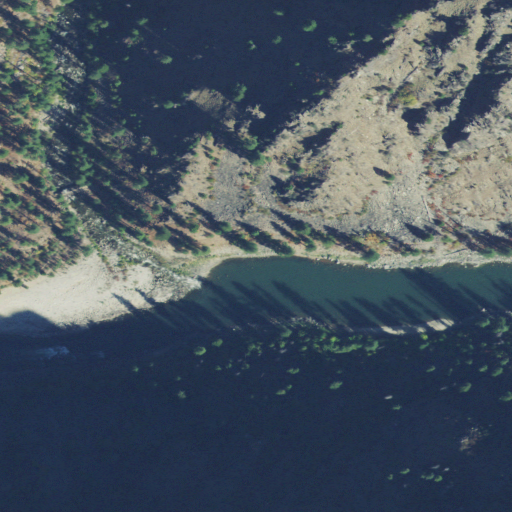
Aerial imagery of bar in Idaho named Bargamin Bar containing evergreen forest, shrub, open water, and grassland